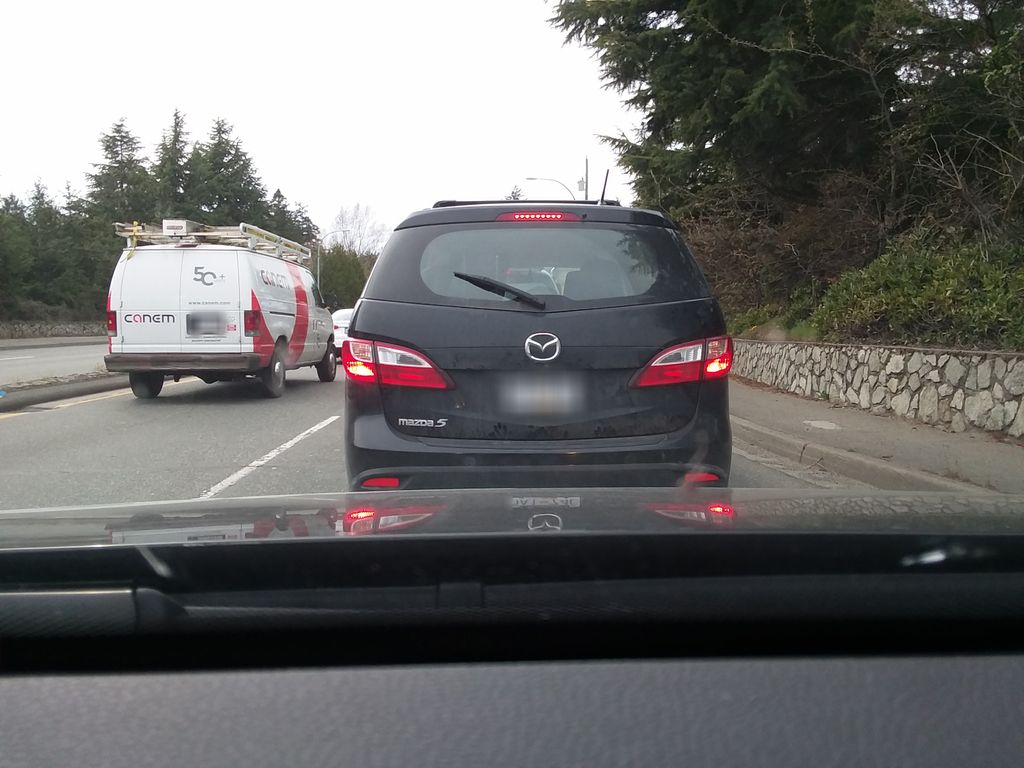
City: victoria